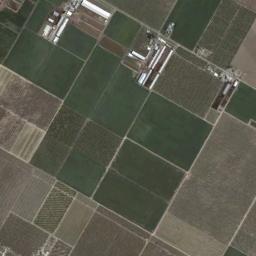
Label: rectangular_farmland